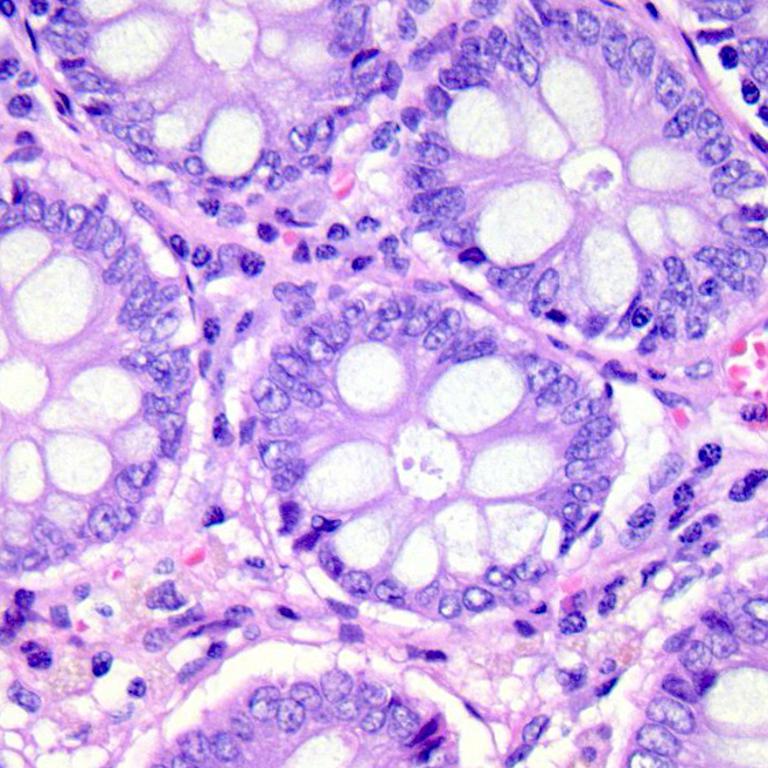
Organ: colon
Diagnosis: benign